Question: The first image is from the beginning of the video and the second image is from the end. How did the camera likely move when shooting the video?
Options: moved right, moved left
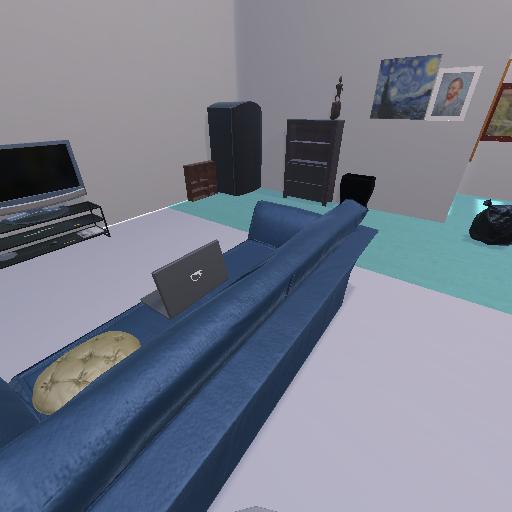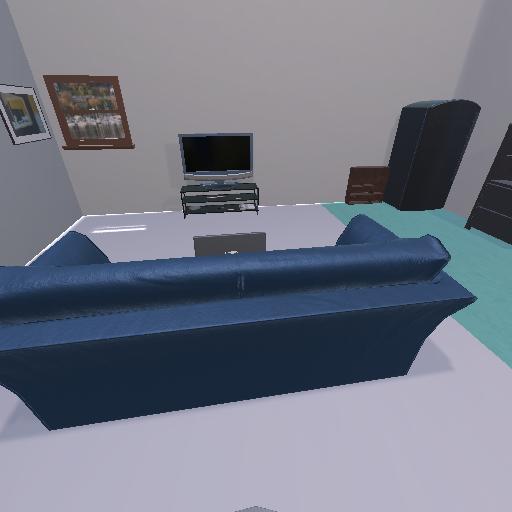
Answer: moved right